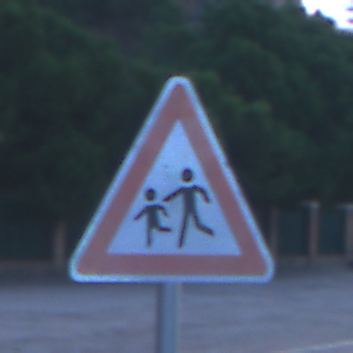
Verkehrszeichen: KinderRechts
Umgebung: Outdoor, Urban
Tageszeit: Dawn
Wetter: PartlyCloudy
Licht: Natural
Jahreszeit: NotSpecified
Kontrast: LowContrast